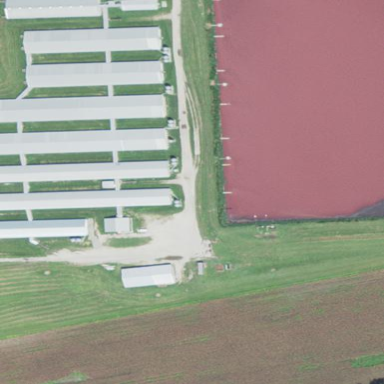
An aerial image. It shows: Farmyard used as feedlot for farming.